Question: In my iPad app I have a UIButton that when pressed initiates some data transfer which takes time. During this time the button turns blue as shown:

Is there anyway of changing this colour?
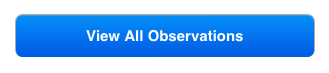
Answer: Change the tint color, it will be used when button is highlighted.
'''
[myButton setTintColor:[UIColor blackColor]];
'''